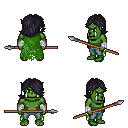
a pixel art fantasy rpg character, male body template, orc, green skin, green tattered cape, teal pants, raven swoop hairstyle, white cloth bandages, spear, four views (front, back, left, right), 2x2 character sprite sheet, small pixel art, hard edges, no anti-aliasing